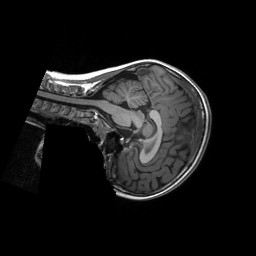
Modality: T1w
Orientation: sagittal
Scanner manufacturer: siemens
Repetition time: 2.3 s
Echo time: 0.00229 s